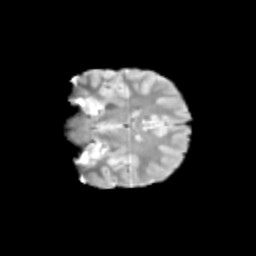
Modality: T2w
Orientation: coronal
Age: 11
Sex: female
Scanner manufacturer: siemens
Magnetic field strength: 3 T
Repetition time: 3.8 s
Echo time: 0.07 s